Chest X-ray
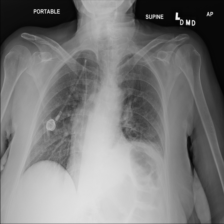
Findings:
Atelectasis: negative
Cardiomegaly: negative
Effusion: negative
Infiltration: negative
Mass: negative
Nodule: negative
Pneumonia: negative
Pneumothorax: negative
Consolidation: negative
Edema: negative
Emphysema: negative
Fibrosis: negative
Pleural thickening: negative
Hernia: negative